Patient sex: M
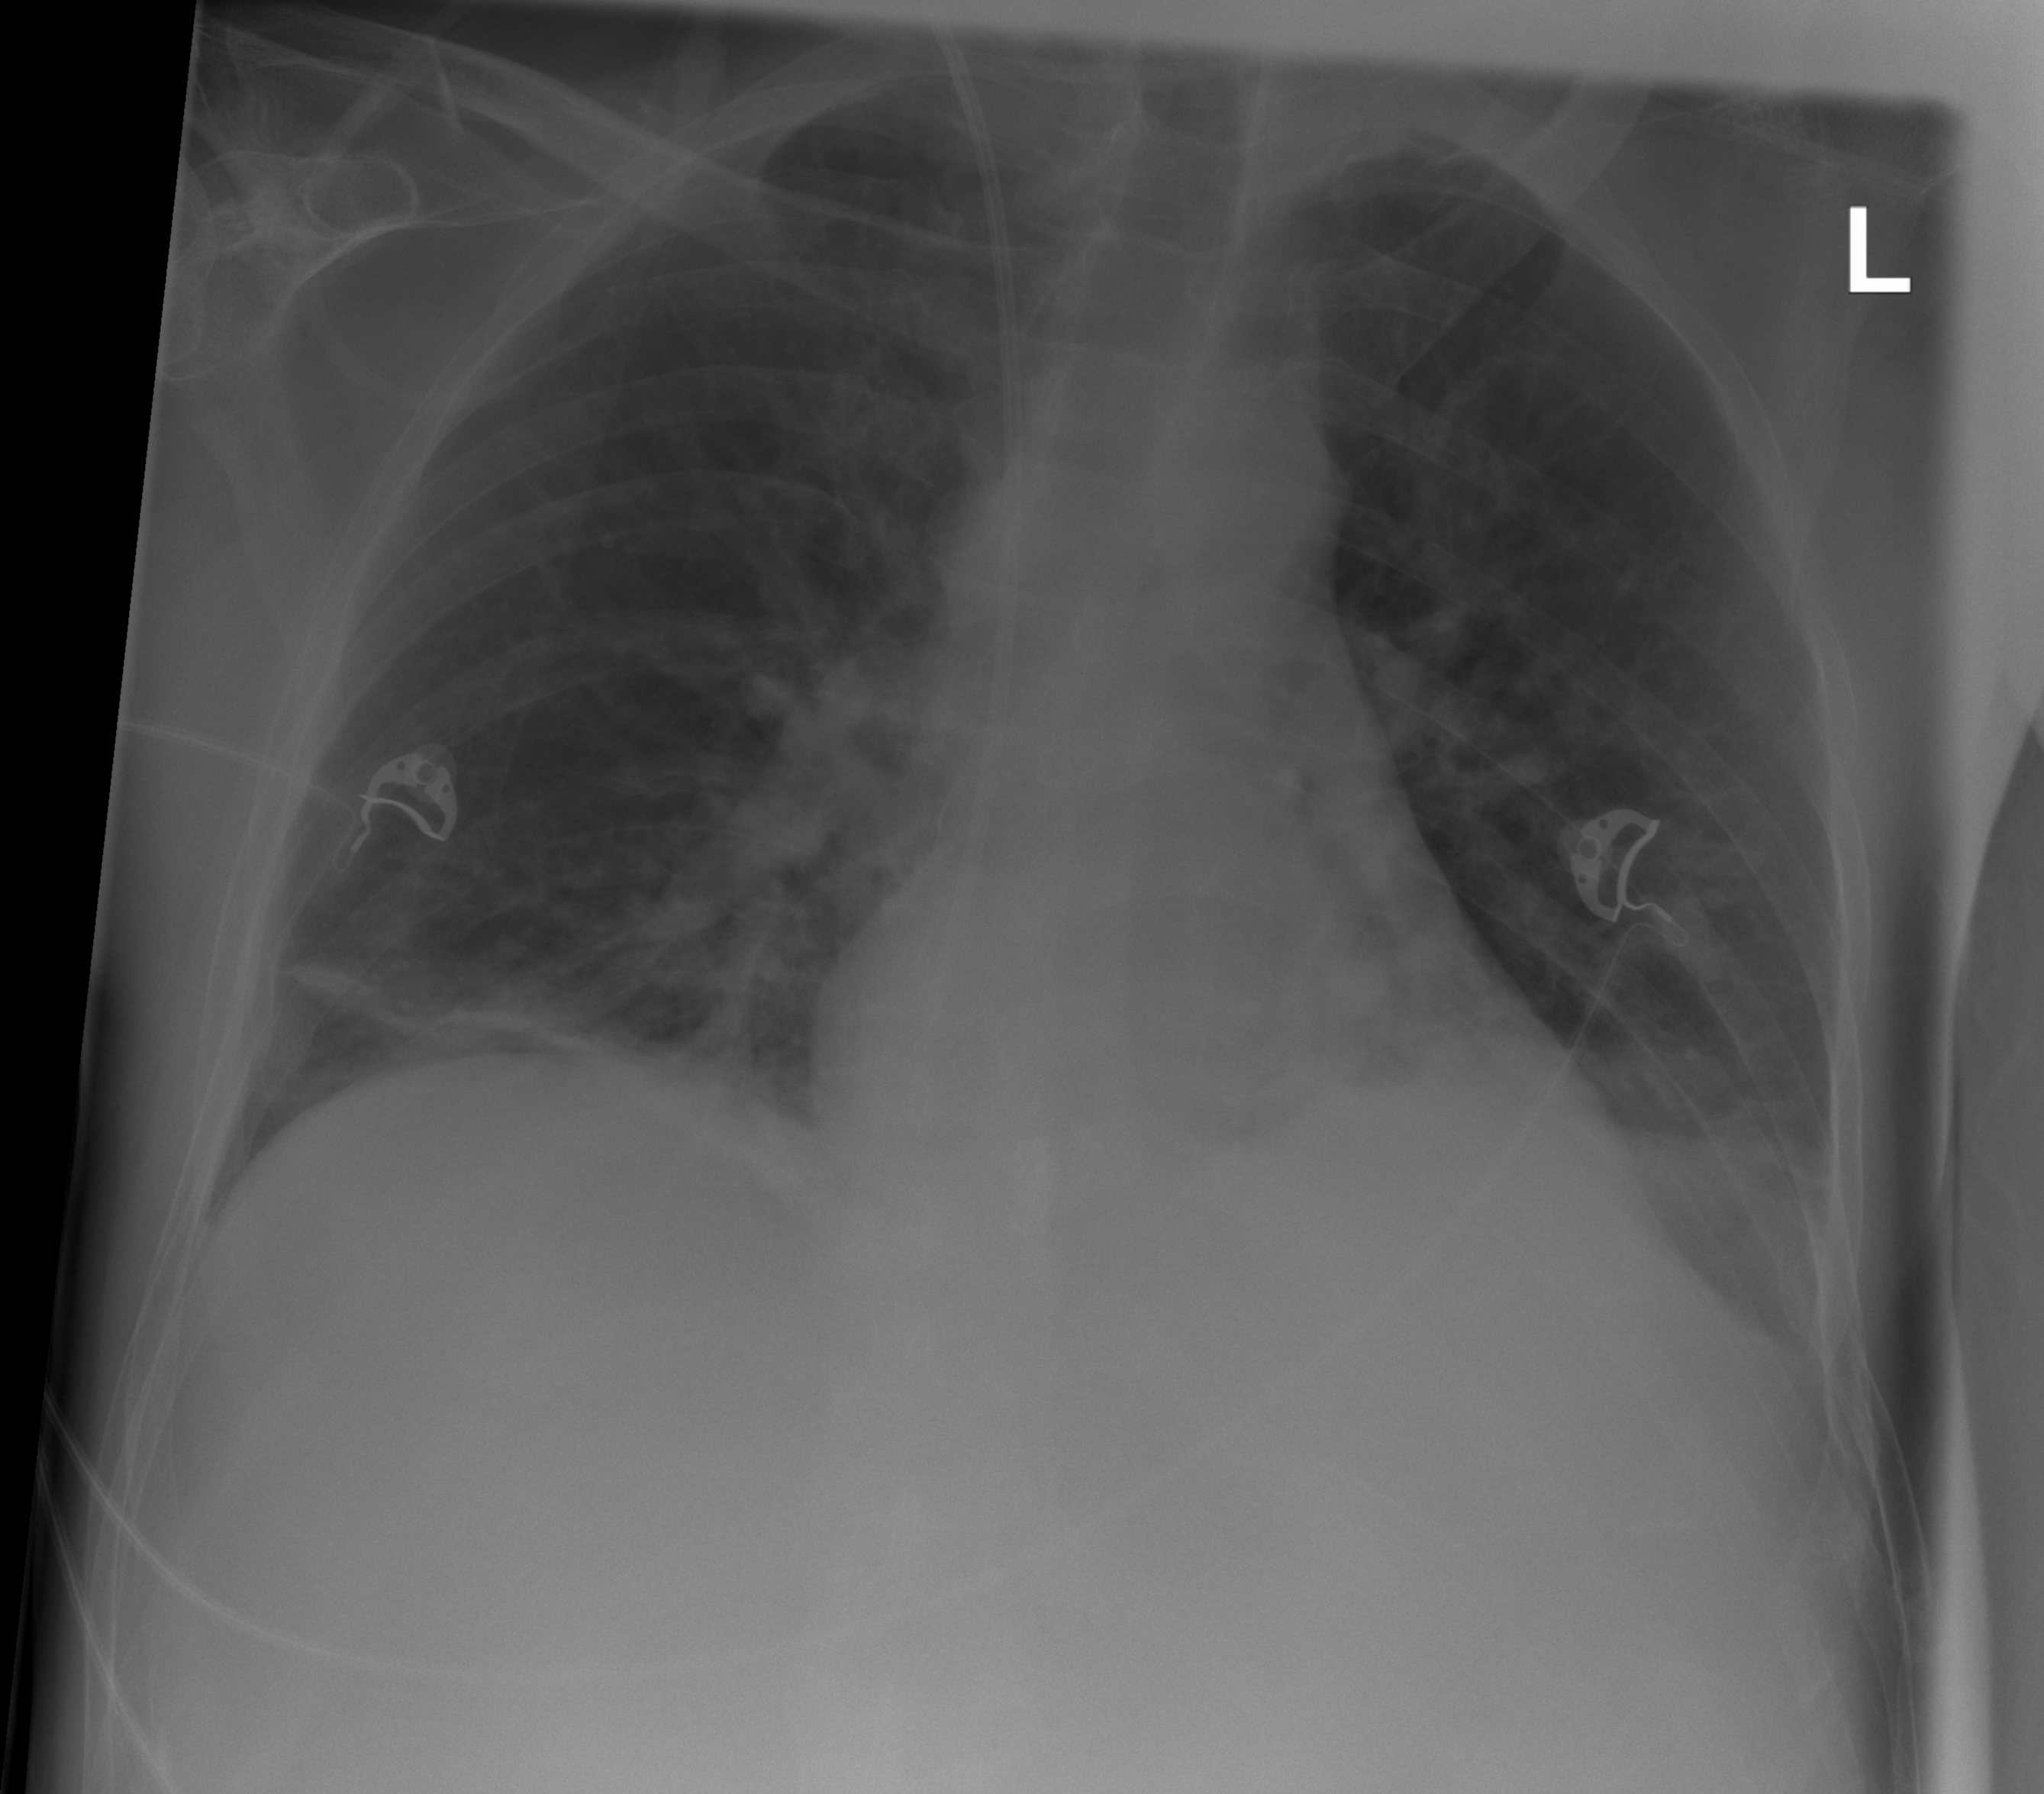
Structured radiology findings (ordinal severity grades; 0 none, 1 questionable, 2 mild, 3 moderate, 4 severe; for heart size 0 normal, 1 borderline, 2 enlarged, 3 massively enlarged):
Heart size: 0
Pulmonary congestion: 0
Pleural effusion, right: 0
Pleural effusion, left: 2
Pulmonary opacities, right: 2
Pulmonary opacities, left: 2
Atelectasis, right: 2
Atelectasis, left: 2